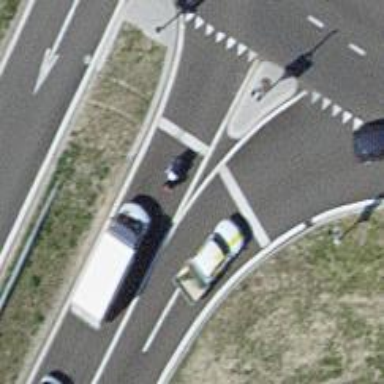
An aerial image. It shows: Road with traffic signals.